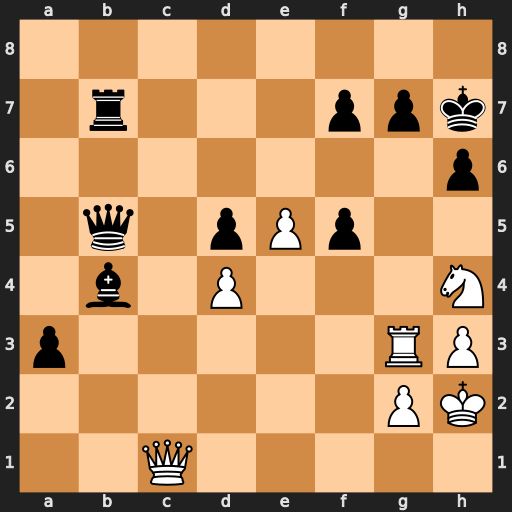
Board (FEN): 8/1r3ppk/7p/1q1pPp2/1b1P3N/p5RP/6PK/2Q5
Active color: w
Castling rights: -
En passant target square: -
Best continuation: Nxf5 Bf8 Nxg7 Bxg7 Qc2+ Kh8 Qc8+